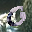
Label: 0